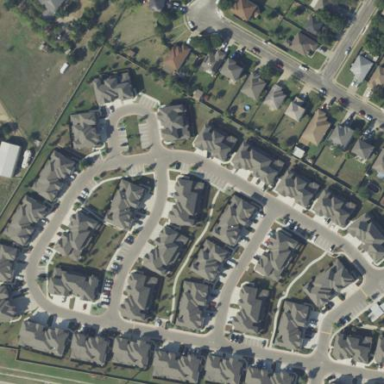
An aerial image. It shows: Condominium within residential area.